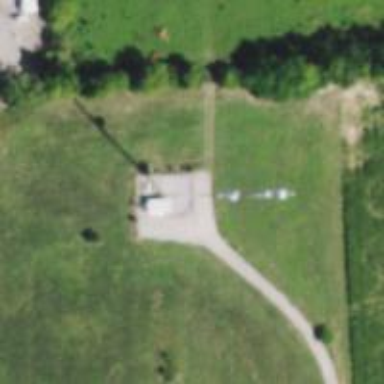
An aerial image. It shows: Man-made mast used for communication purposes.